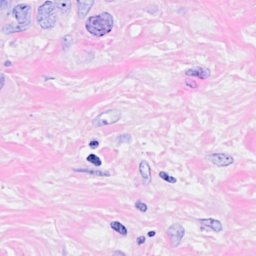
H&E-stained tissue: Breast